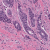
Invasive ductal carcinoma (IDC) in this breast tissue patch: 1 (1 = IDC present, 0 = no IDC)